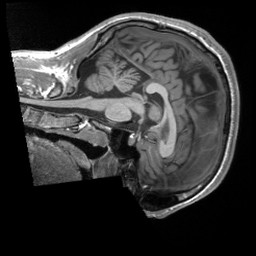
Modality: T1w
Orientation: sagittal
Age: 19
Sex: male
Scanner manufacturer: siemens
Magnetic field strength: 3 T
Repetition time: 2.3 s
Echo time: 0.00232 s